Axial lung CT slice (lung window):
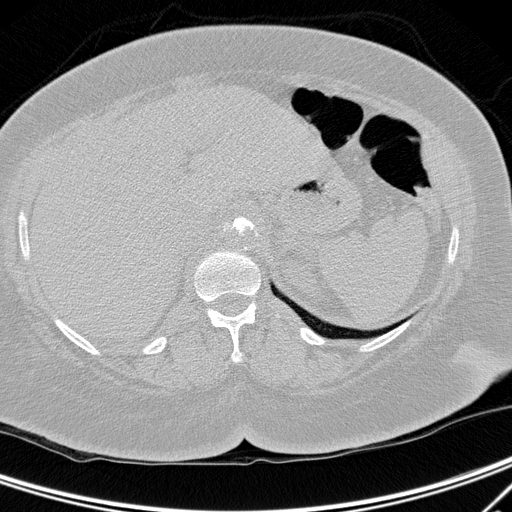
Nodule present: no